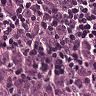
Metastatic tissue present: yes